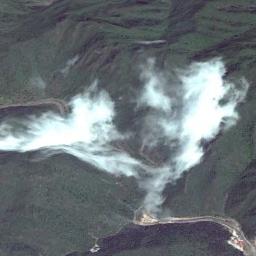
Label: cloud